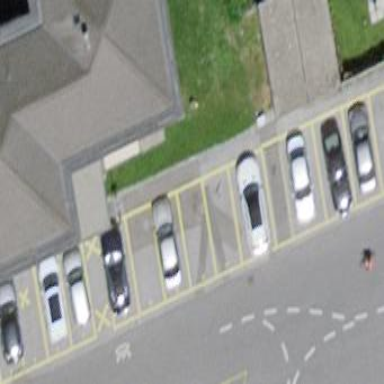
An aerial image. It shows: Parking lane with asphalt surface.